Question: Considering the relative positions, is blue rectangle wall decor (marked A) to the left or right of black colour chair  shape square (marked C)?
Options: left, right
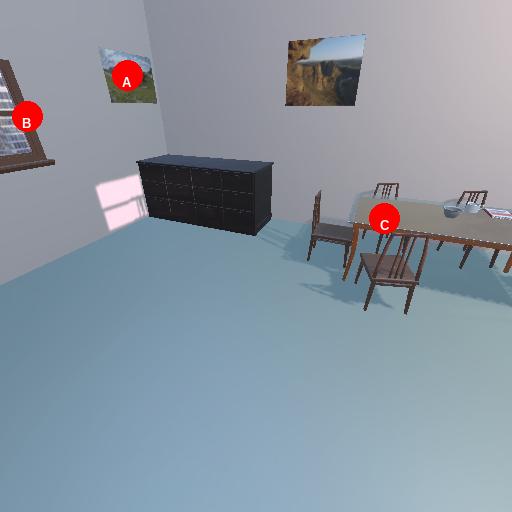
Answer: left